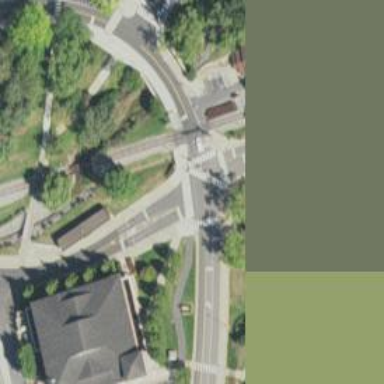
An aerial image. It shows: Footway with zebra crossing.